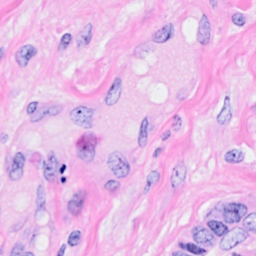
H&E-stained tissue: Breast